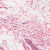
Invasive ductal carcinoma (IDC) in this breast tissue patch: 0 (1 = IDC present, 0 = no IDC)